Field crop: maize
Growth stage: 2
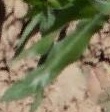
Species: maize